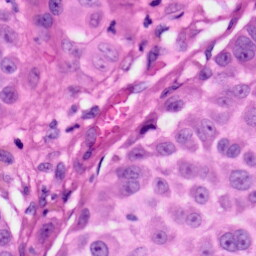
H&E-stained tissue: Skin